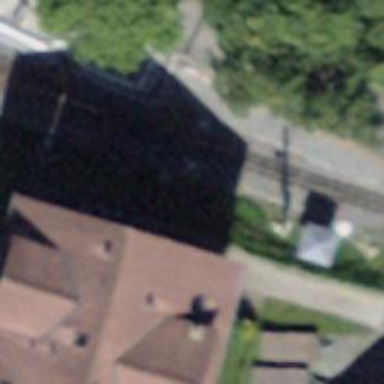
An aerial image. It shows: Railway switch.